You are looking at the envelope spectrum of a bearing's vibration signal. The marked vertical lines are the theoretical fault frequencies for the outer race, inner race, rolling elements, and cage. Diagnose the bearing from this image, choosing from: normal, inner_race, outer_race, ball.
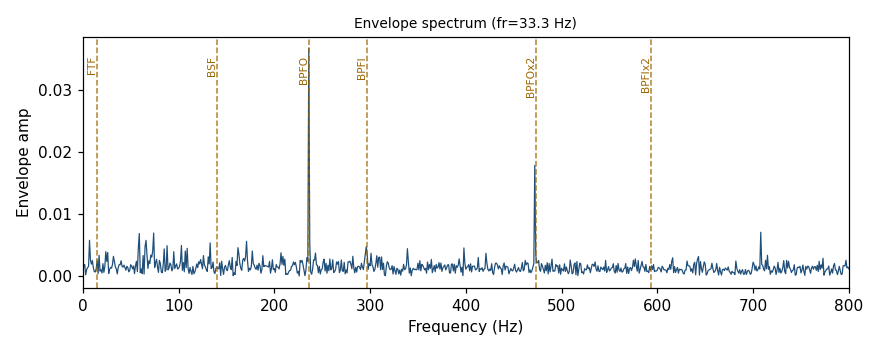
Answer: outer_race